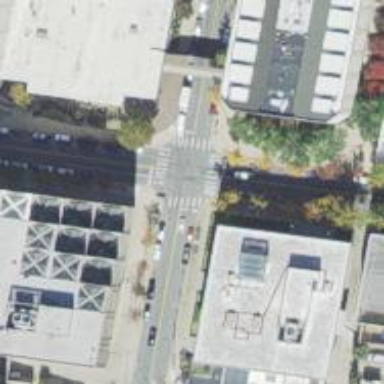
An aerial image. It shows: Footway with asphalt surface and marked zebra crossing.